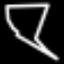
Label: hourglass